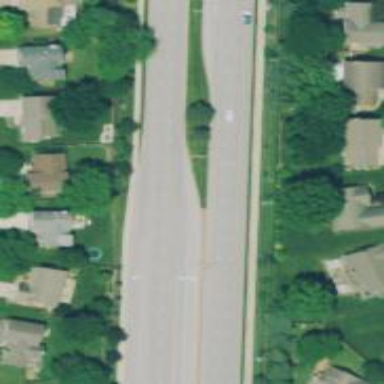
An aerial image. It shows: Dash road marking.